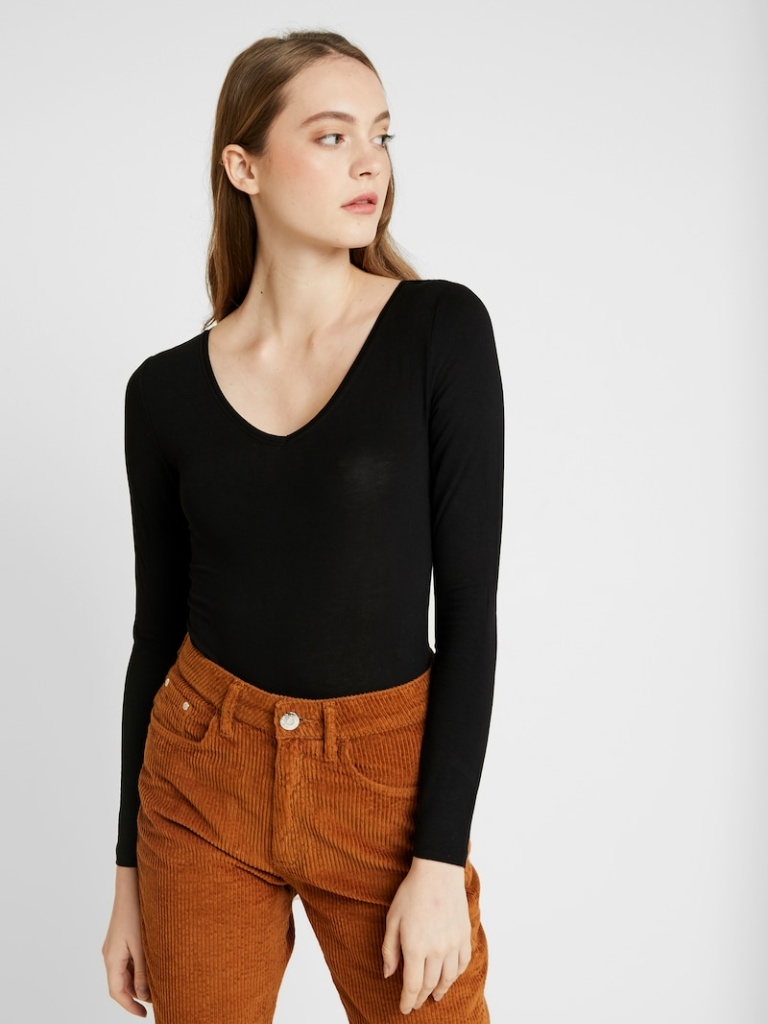
cotton tight a long-sleeved with the sleeves down hip length Fully Tucked in scoop bodysuit